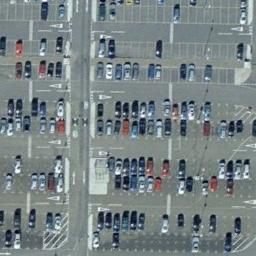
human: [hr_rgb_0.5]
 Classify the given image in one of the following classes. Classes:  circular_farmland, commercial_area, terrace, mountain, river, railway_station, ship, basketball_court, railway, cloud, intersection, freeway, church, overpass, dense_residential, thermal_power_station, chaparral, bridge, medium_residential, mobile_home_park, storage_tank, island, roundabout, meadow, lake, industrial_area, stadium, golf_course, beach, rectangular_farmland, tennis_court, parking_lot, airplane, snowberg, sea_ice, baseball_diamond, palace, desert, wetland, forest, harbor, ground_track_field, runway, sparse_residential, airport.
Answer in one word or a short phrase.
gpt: parking_lot